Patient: sex M, age 46
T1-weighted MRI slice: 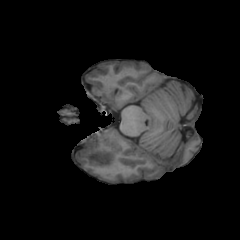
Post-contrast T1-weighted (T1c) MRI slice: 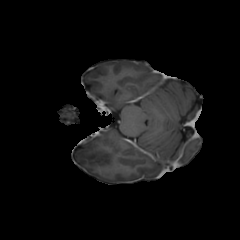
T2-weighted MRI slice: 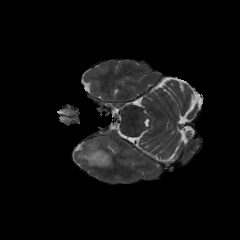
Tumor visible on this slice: yes
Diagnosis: Oligodendroglioma, IDH-mutant, 1p/19q-codeleted
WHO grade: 2